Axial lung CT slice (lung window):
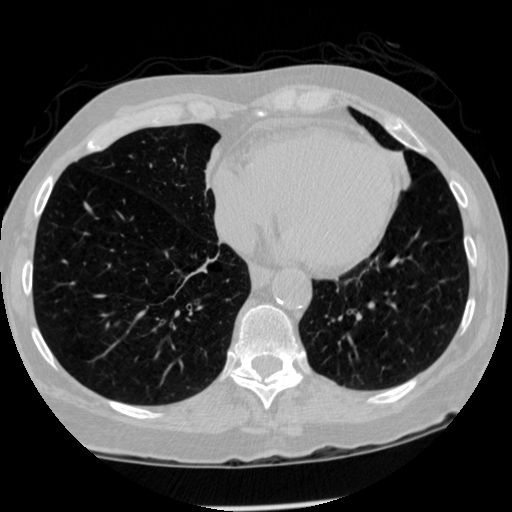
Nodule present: no